Question: '''
ofstream out_data1, out_data2;
vector<ofstream> {out_data1, out_data2};
'''
Error image :

Why is this happening? How can I solve it?
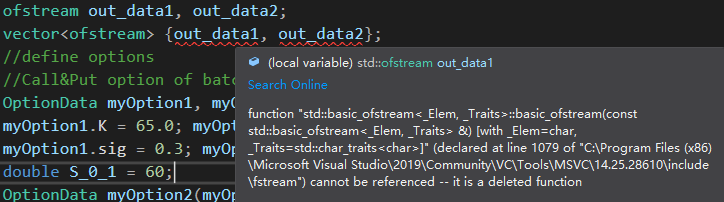
Answer: If you take a careful <URL>